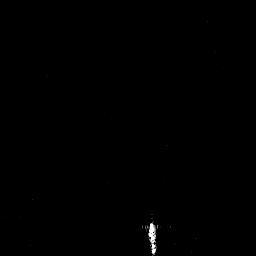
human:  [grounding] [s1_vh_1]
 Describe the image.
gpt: In the satellite image, there is  <ref>1 small ship </ref> <box>[[57, 86, 60, 98, 0]]</box> located at bottom.